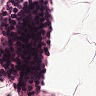
Metastatic tissue present: no